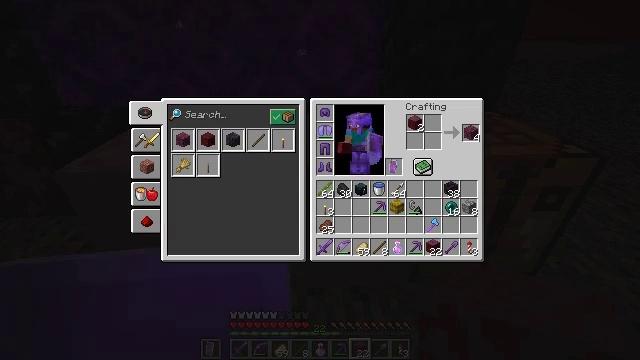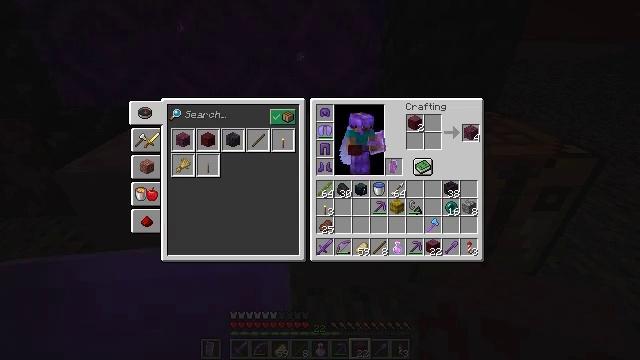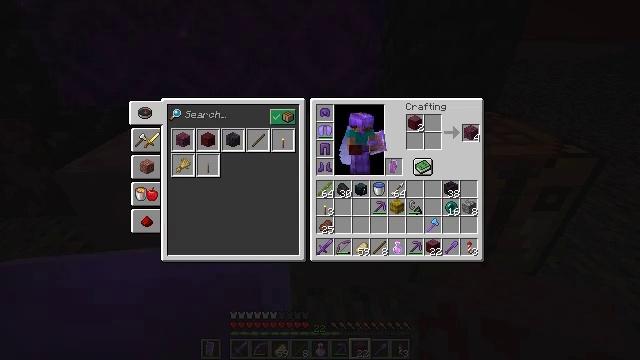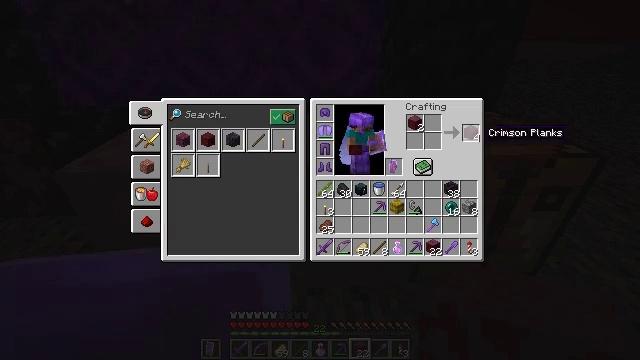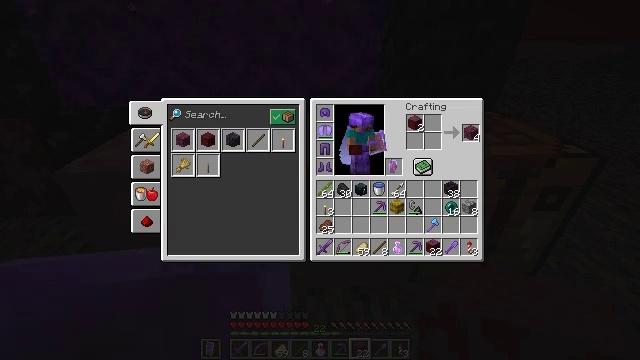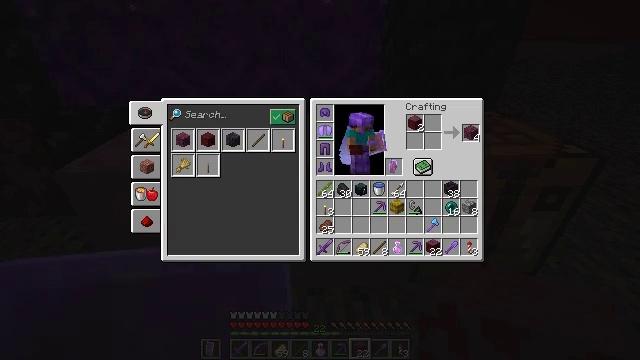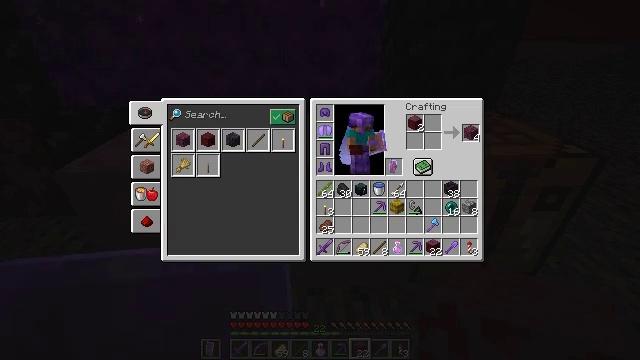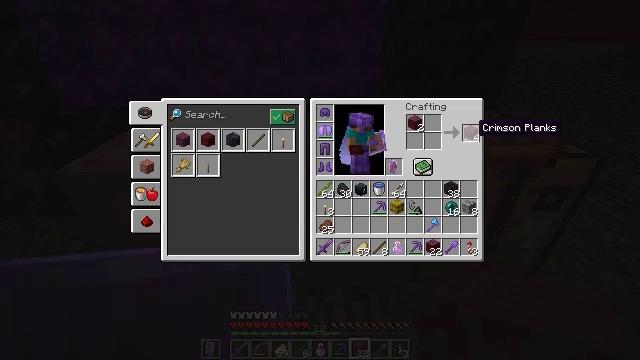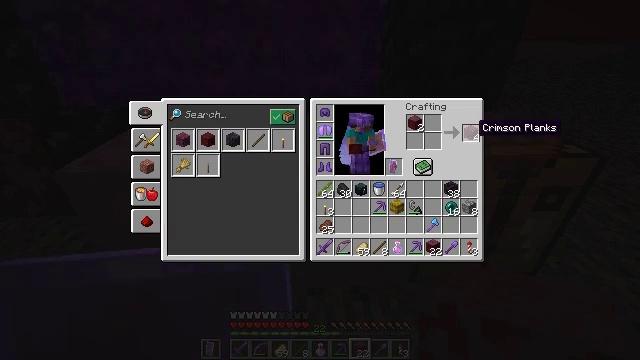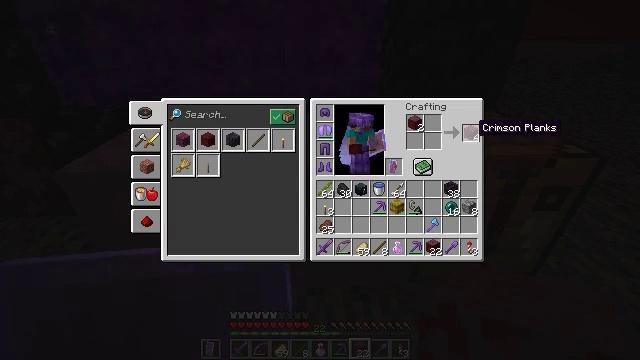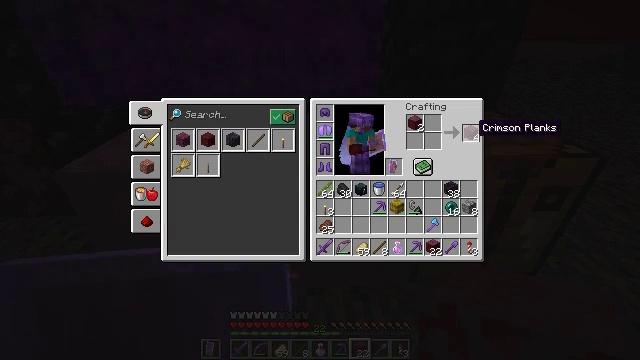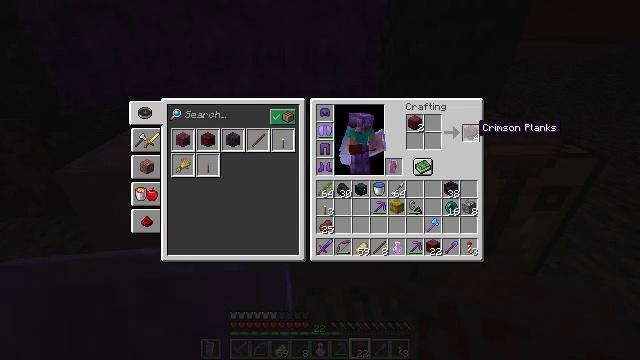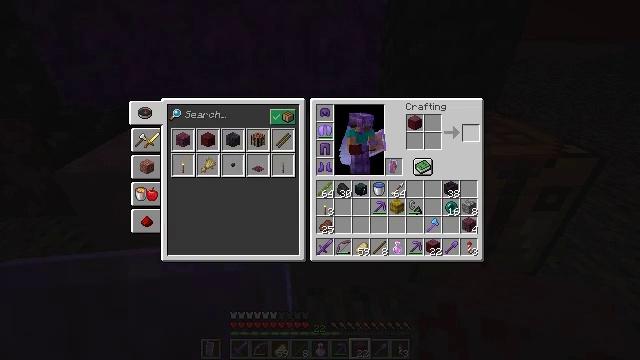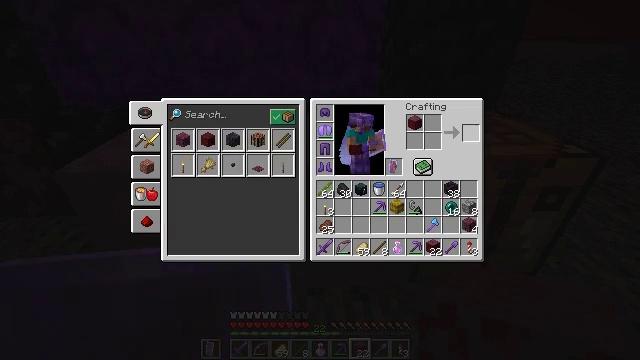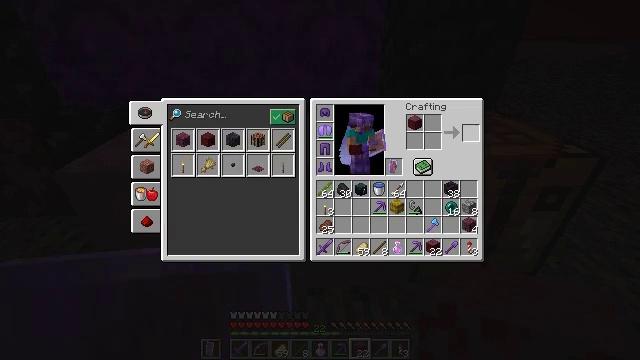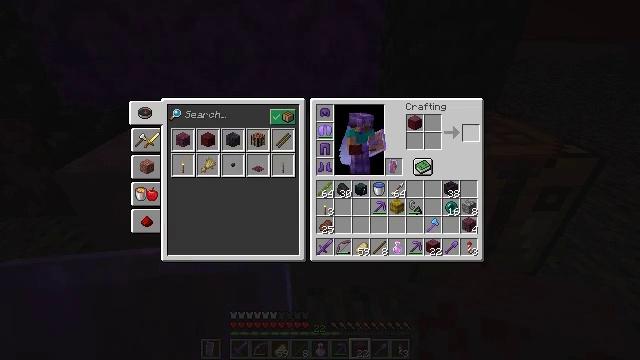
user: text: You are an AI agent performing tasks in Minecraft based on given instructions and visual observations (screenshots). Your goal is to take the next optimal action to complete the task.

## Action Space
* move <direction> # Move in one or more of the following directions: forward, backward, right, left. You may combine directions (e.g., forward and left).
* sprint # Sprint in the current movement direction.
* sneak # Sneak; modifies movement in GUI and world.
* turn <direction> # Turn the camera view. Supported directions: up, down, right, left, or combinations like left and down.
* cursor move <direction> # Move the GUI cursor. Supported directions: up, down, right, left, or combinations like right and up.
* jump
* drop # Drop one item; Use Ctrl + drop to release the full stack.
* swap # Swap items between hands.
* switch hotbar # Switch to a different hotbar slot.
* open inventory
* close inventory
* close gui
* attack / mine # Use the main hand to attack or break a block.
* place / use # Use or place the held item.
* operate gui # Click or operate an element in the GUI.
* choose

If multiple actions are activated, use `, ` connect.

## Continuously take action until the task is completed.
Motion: motion action
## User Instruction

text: Produce crimson planks using crimson stems.
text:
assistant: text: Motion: turn right
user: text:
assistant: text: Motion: no_op
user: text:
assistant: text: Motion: no_op
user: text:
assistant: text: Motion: sneak, turn right
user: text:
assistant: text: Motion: sneak
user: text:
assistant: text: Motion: sneak
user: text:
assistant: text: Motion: sneak, turn left
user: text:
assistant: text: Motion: sneak
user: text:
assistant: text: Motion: sneak
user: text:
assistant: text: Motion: sneak
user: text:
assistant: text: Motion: sneak
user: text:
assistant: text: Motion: sneak, attack / mine
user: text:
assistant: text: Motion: sneak, attack / mine
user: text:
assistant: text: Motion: sneak, attack / mine
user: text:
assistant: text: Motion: sneak
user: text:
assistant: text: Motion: sneak
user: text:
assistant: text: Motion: sneak